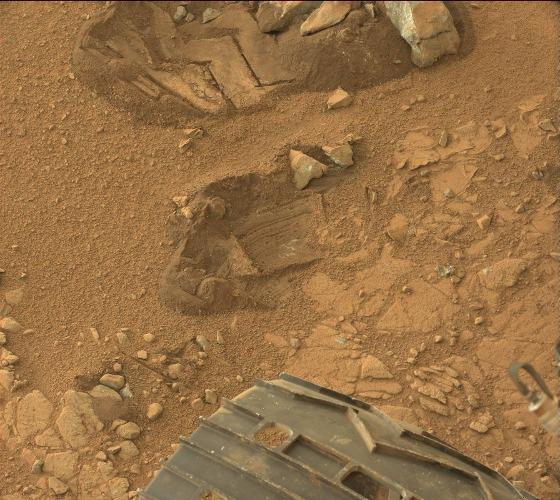
Terrain classes present: Background, Bedrock, Gravel / Sand / Soil, Rock, Shadow, Track